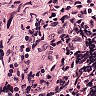
Metastatic tissue present: no